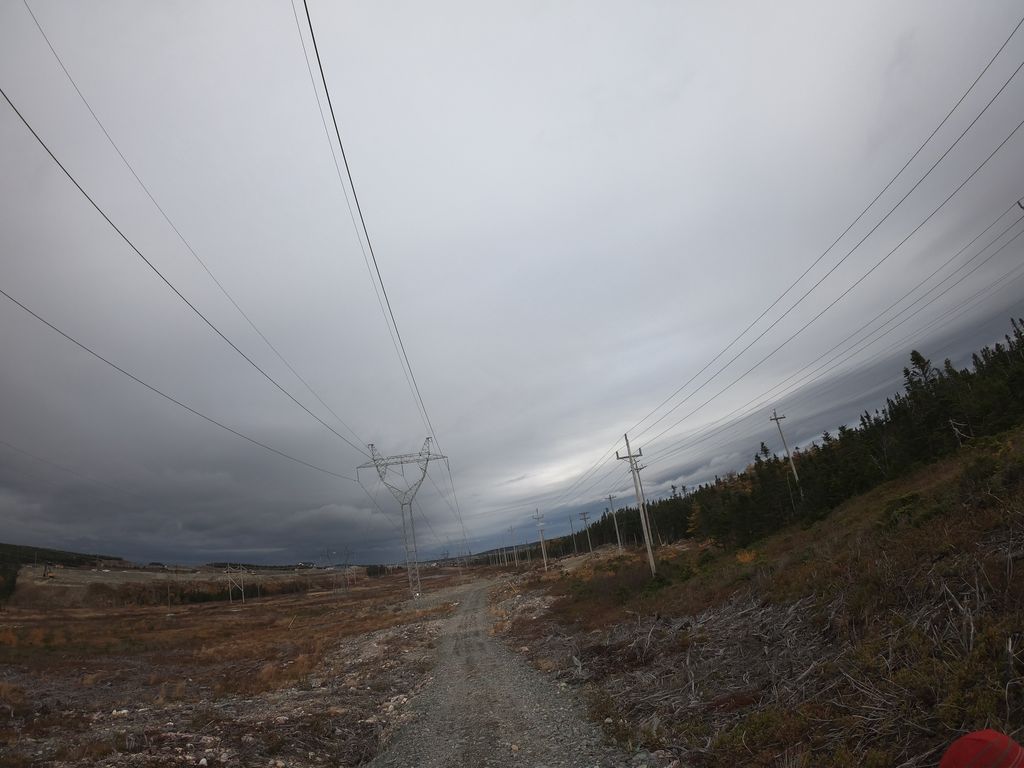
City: st_johns